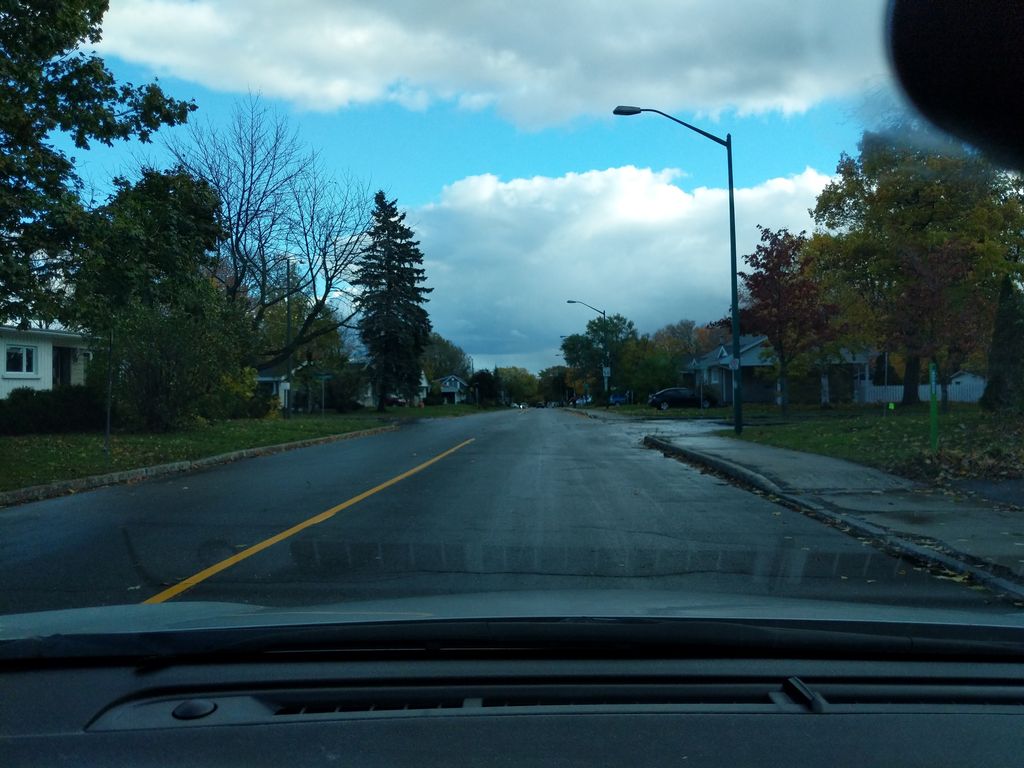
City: quebec_city